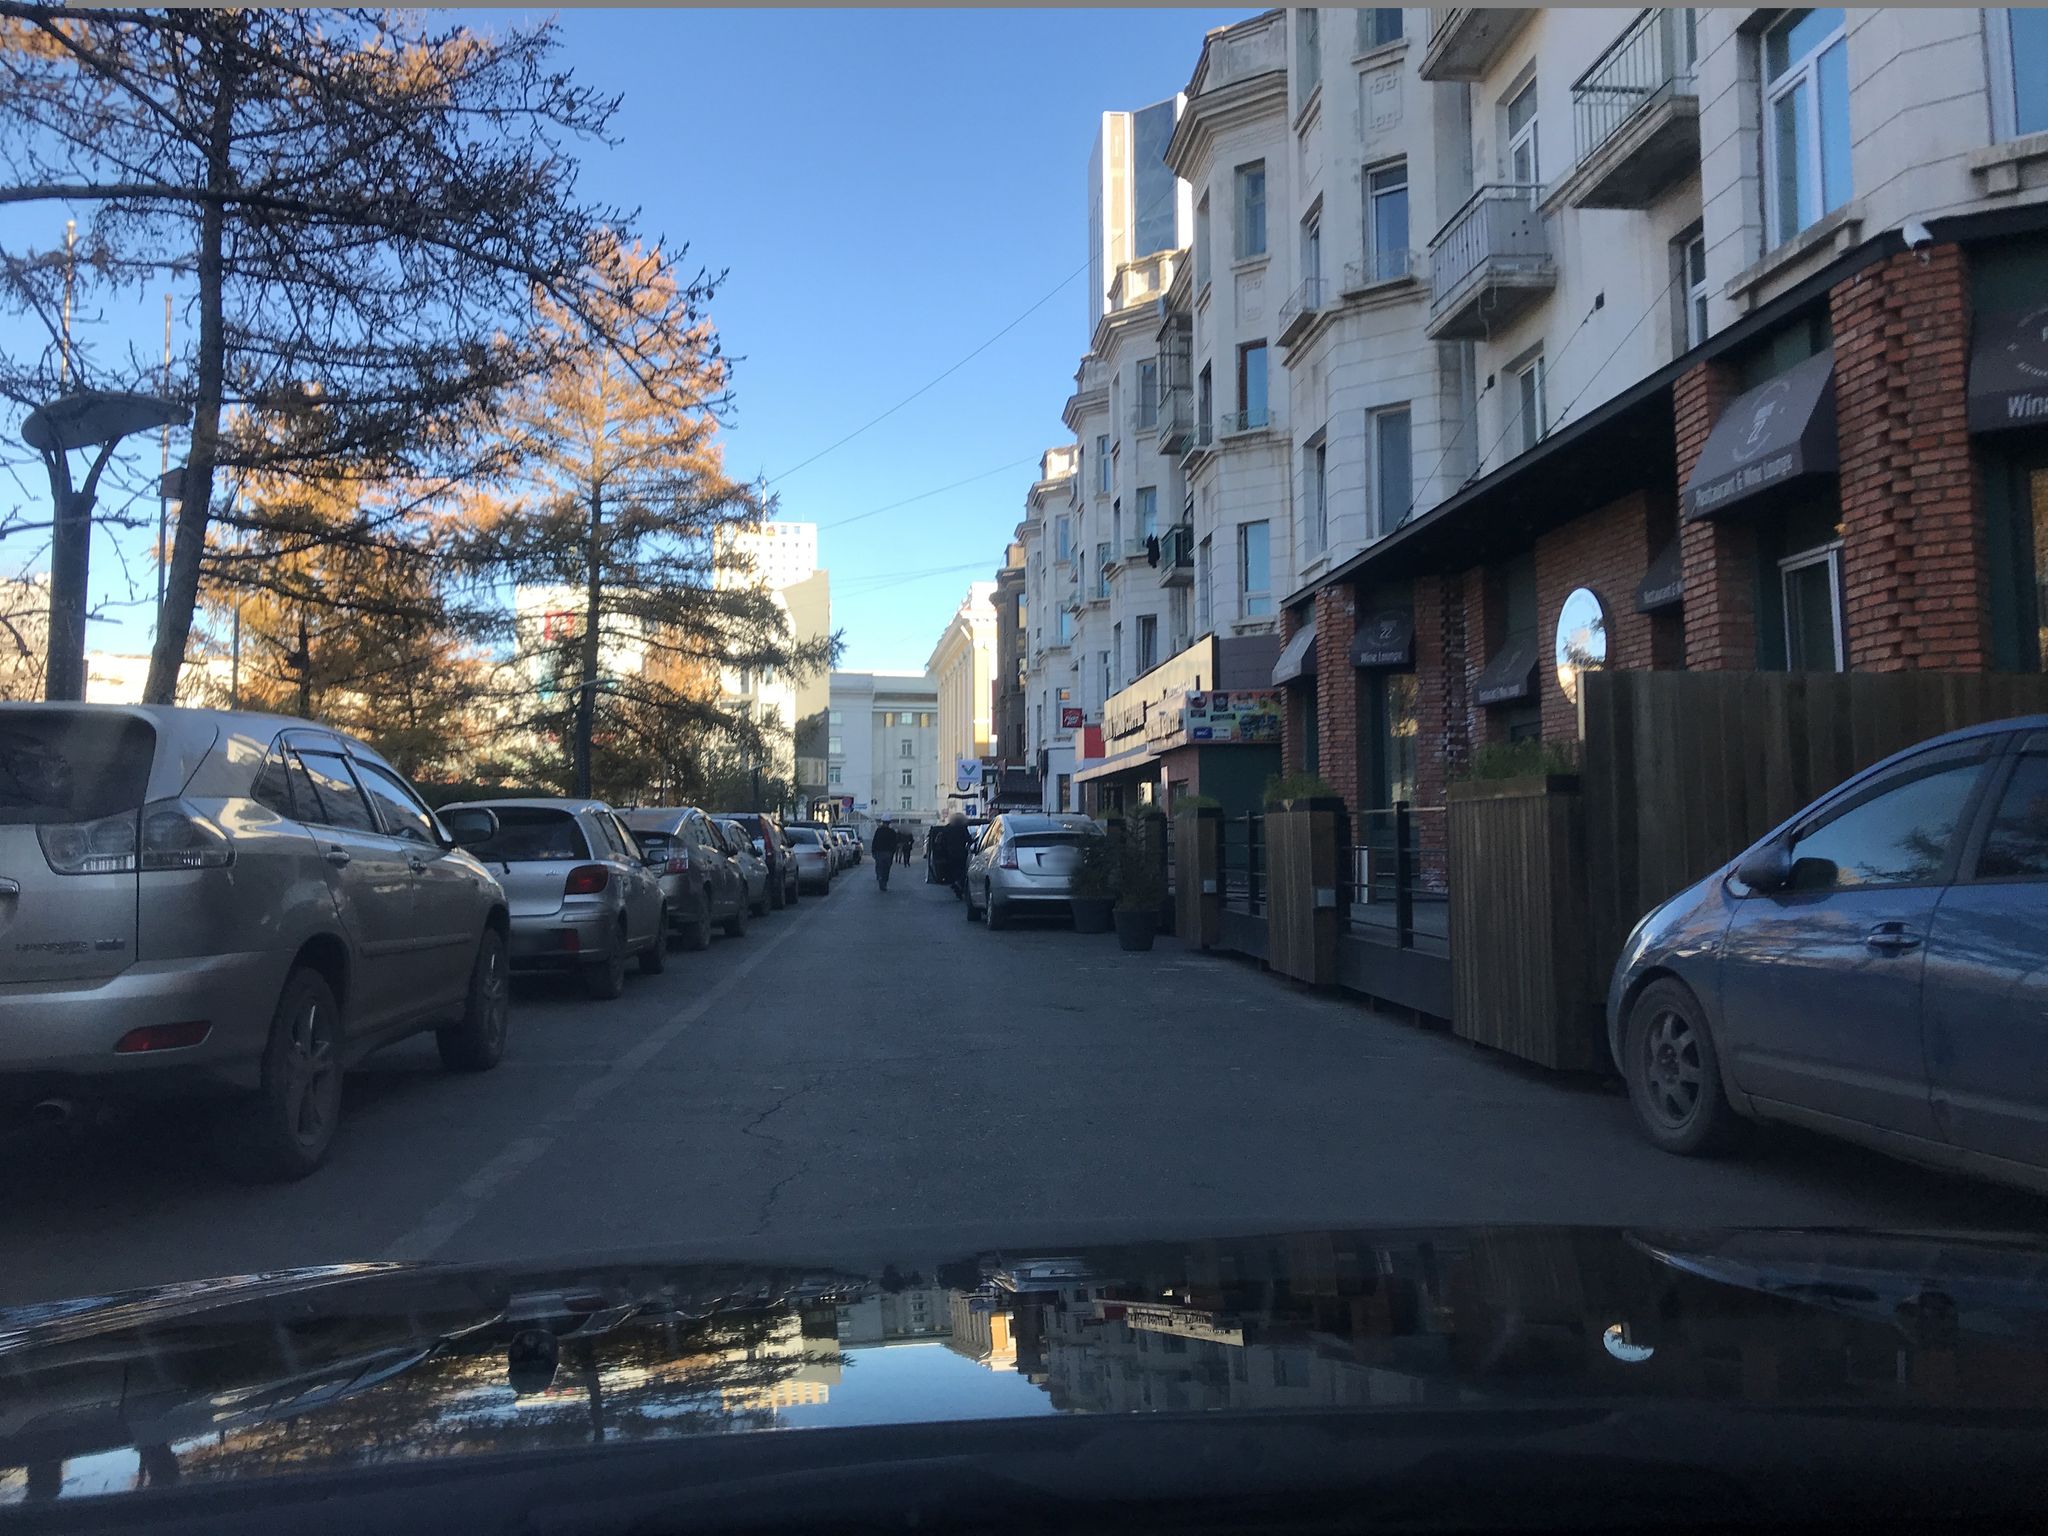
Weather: snowy
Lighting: day
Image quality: good
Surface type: driving surface
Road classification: service
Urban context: urban centre
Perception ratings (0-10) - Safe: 7.04, Lively: 8.57, Beautiful: 5.41, Boring: 3.1, Depressing: 0.83, Wealthy: 7.01